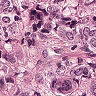
Metastatic tissue present: yes